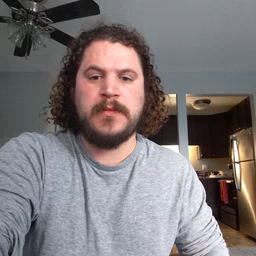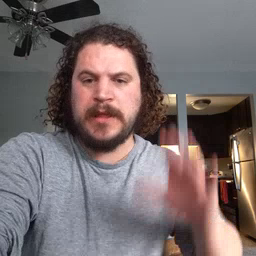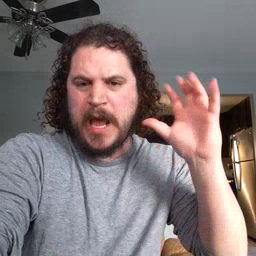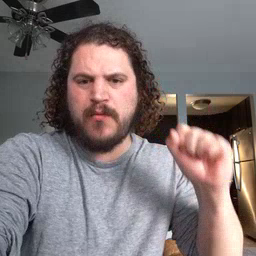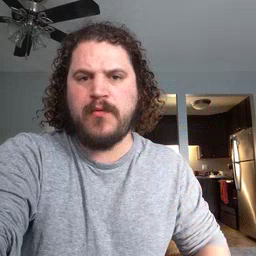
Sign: loud